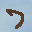
Label: 7